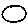
Label: circle